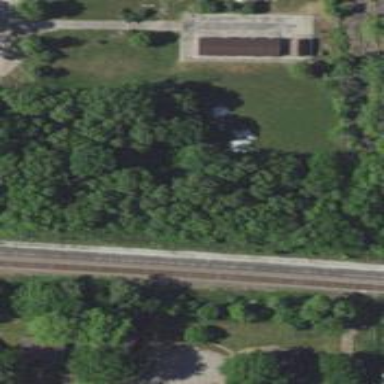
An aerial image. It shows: Abandoned railway.